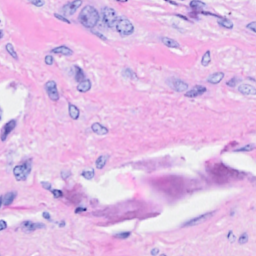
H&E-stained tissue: Breast